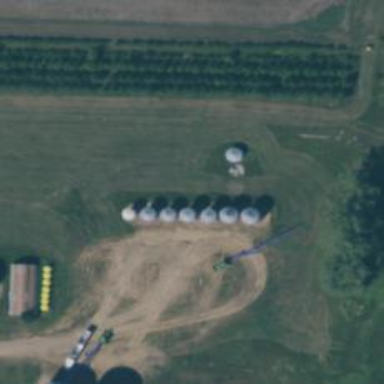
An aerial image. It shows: Silo.